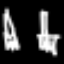
Label: fork